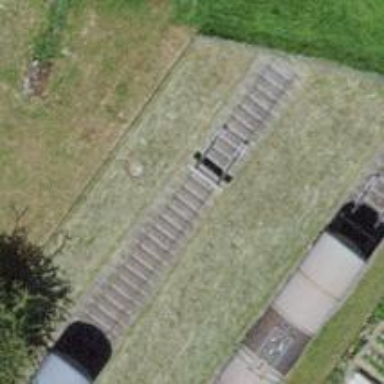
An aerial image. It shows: Railway buffer stop.